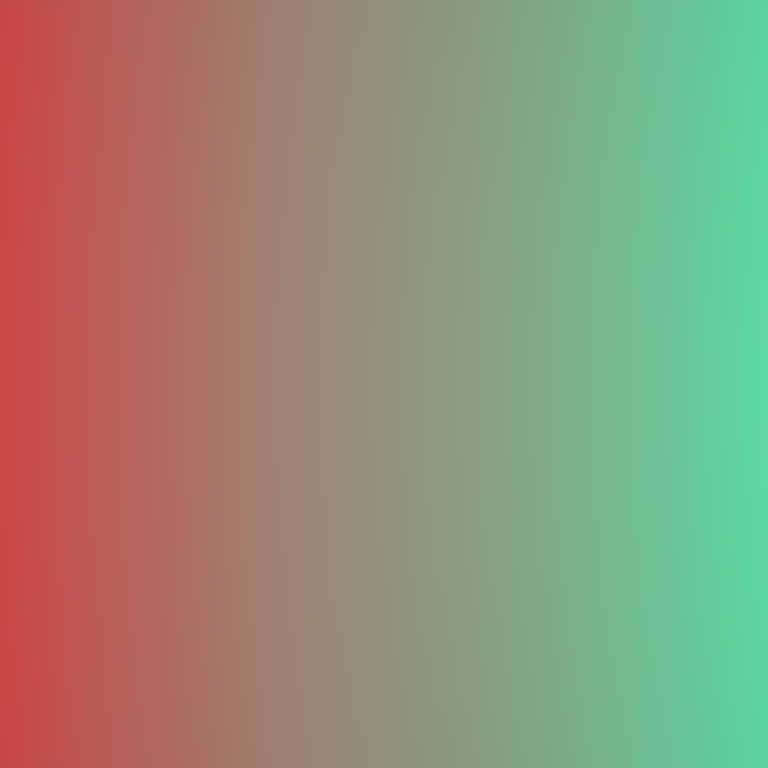
Abstract light effect, smooth gradient from deep red to bright teal, calm atmosphere, soft blend, no room, no furniture, no objects.